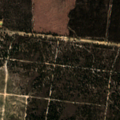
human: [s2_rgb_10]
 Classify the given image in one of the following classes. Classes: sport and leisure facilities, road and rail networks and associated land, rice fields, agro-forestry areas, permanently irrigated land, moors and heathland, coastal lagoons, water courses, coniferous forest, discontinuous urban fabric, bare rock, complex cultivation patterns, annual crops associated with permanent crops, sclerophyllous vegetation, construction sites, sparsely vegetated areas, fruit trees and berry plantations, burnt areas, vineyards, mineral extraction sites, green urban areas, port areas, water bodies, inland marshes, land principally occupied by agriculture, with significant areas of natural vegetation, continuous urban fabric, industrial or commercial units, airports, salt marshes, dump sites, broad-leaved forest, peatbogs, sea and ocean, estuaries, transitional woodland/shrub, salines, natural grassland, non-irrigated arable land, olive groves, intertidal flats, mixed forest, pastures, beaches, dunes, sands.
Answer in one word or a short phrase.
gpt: broad-leaved forest, mixed forest, moors and heathland, transitional woodland/shrub